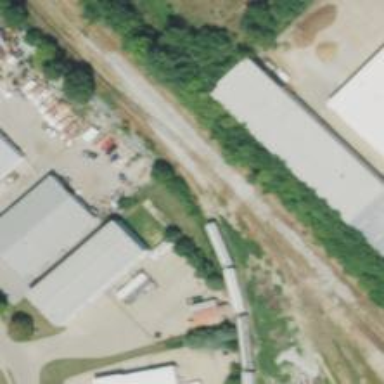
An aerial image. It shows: Railway spur service.